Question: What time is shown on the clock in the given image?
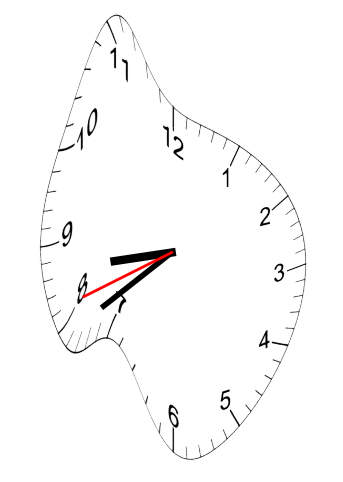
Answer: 08:38:41